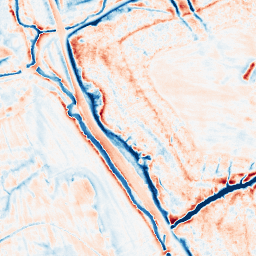
Category: edge_preserving
Decomposition family: anisotropic_diffusion
Decomposition parameters: iterations: 50
kappa: 100
gamma: 0.15
Upsampling method: edge_directed
Upsampling parameters: scale: 2
Upsampling scale: 2